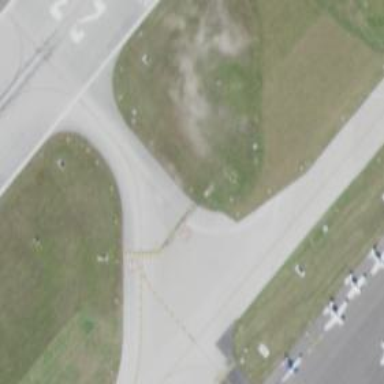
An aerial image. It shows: View of taxiway at the airport.